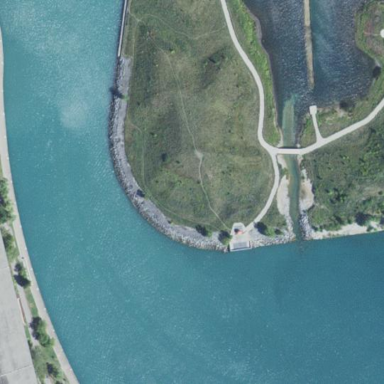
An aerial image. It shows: Breakwater structure.